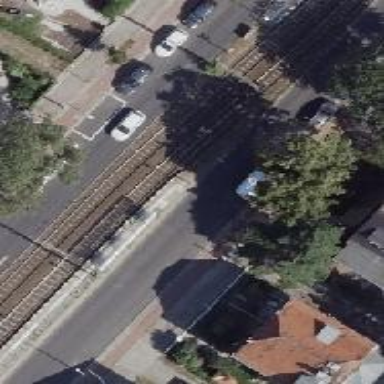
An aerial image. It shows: Tram stop position for public transport.